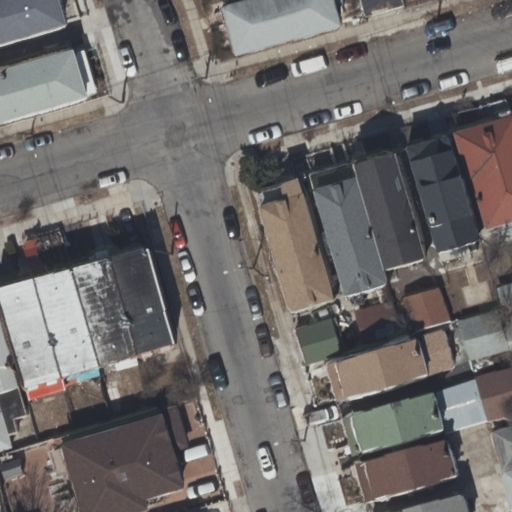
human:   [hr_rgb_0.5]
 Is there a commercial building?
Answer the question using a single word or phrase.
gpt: no

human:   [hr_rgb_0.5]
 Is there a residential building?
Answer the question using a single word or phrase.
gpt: yes

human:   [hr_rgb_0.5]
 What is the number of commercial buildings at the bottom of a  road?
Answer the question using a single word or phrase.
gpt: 0

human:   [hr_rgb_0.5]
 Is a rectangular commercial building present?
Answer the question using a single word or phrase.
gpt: no

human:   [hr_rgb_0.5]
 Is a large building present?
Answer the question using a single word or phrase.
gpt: no

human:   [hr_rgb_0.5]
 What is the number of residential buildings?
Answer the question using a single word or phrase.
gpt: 29

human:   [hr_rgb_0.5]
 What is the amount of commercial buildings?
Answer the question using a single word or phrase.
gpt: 0

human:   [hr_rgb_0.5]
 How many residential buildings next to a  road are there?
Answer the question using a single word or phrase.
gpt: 29

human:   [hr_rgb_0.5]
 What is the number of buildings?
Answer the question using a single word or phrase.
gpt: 29

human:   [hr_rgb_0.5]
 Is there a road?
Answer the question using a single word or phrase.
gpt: yes

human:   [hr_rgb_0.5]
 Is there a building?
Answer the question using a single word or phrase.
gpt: yes

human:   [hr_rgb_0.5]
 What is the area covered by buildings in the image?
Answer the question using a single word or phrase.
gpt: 2803m2

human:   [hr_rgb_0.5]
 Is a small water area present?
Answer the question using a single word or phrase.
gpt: no

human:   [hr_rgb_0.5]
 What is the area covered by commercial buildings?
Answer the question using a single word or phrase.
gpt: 0m2

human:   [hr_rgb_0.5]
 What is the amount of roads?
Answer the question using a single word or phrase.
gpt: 4

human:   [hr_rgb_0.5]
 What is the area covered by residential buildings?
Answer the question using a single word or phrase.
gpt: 2803m2

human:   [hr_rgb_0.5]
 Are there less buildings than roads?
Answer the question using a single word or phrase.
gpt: no

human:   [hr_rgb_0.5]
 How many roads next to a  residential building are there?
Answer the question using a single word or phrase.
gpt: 4

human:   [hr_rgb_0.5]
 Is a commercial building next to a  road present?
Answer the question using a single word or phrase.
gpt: no

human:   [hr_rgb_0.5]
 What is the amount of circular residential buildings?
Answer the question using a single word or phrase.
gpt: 0

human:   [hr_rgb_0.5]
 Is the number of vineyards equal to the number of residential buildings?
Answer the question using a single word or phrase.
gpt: no

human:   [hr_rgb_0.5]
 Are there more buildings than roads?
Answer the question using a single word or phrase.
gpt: yes

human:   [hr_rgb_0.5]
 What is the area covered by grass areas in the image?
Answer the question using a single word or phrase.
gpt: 0m2

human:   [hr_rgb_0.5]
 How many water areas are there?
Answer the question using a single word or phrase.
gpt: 0

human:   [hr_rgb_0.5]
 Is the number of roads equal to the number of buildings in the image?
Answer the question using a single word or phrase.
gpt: no

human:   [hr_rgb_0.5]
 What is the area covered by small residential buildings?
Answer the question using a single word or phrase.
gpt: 705m2

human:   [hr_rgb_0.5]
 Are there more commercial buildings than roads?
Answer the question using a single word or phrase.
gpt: no

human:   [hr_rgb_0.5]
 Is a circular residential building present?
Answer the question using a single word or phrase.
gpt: no

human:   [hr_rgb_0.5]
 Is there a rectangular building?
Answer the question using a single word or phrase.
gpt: yes

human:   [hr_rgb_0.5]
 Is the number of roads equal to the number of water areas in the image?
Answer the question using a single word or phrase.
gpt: no

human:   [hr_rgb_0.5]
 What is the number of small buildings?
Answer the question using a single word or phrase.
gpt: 17

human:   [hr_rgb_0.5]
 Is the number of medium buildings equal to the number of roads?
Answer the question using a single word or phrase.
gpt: no

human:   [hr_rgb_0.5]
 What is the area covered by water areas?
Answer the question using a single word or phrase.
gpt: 0m2

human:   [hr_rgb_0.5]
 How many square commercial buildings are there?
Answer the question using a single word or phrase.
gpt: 0

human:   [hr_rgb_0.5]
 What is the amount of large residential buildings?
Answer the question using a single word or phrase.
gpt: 0

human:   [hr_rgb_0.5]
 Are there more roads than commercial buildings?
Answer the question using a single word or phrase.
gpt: yes

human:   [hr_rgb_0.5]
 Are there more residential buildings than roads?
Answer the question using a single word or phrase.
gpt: yes

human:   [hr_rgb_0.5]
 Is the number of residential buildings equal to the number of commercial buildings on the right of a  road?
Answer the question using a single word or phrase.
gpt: no

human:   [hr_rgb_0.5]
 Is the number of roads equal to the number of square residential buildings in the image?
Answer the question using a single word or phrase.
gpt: no

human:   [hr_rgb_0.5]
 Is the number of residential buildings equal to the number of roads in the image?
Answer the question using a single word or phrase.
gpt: no

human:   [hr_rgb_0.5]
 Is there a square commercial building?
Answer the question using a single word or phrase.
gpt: no

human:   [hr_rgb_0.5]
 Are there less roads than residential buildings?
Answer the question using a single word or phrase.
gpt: yes

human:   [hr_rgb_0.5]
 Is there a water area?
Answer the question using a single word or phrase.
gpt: no

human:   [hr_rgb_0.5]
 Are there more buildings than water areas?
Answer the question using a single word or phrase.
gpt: yes

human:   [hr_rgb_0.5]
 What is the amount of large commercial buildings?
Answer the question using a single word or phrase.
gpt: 0

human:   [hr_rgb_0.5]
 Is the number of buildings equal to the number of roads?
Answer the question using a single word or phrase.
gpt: no

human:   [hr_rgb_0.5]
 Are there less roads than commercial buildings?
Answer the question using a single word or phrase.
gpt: no

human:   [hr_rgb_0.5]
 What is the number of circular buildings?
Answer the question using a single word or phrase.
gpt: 0

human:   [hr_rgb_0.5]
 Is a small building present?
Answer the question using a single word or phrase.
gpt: yes

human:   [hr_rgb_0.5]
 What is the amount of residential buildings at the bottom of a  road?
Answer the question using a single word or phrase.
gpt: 26

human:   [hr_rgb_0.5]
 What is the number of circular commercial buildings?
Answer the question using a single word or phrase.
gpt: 0

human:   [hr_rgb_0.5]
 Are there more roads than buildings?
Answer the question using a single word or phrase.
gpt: no

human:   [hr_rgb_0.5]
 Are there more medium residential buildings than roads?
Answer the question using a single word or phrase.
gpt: yes

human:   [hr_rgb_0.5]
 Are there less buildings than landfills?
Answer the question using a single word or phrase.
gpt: no

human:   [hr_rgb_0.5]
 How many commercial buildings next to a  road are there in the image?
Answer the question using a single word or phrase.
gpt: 0

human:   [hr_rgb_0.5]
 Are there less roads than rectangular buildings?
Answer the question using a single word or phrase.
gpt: yes

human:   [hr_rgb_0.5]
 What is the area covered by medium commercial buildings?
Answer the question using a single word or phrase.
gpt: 0m2

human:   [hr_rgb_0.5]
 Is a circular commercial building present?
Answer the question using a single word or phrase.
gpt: no

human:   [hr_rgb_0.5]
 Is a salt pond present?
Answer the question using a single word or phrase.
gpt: no

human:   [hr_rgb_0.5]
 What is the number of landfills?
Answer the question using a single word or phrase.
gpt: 0

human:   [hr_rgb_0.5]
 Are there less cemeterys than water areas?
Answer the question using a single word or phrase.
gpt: no

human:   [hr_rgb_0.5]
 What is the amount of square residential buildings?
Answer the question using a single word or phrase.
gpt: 0

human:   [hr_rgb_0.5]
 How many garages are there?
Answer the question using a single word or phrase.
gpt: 0

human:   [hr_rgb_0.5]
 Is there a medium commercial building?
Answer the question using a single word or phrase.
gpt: no